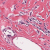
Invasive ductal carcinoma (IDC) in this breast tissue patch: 1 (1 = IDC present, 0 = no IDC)